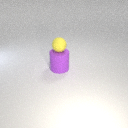
large purple rubber cylinder below small yellow rubber sphere